Question: Is there a way to create an animated circular progress bar on the Watch?

I don't want to use multiple loading images to create this effect. Maybe using a Game Scene?
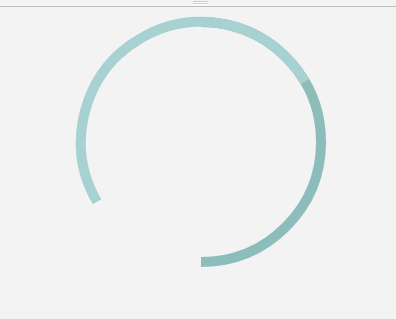
Answer: I figured it out. Used an SKScene. Created a circular path using UIBezierPath. And attached it to an SKShapeNode. Finally, animated the path using an SKAction.
Hope this helps someone.
'''
class RestScene: SKScene {
override func sceneDidLoad() {
addCircle()
}
func addCircle() {
let path = getCirclePath(ofRadius: 50, withPercent: 1)
let shapeNode = SKShapeNode(path: path)
shapeNode.strokeColor = .blue
shapeNode.fillColor = .clear
shapeNode.lineWidth = 4
shapeNode.lineCap = .round
shapeNode.position = CGPoint(x: 0, y: 0)
shapeNode.zRotation = CGFloat.pi * 0.5
self.addChild(shapeNode)
animateStrokeEnd(circle: shapeNode, duration: 5){
shapeNode.path = nil
print("Done")
}
}
func getCirclePath(ofRadius radius :CGFloat, withPercent percent:CGFloat) -> CGPath {
return UIBezierPath(arcCenter: .zero,
radius: radius,
startAngle: 0,
endAngle: 2 * .pi * percent,
clockwise: true).cgPath
}
func animateStrokeEnd(circle:SKShapeNode, duration:TimeInterval, completion:@escaping ()->Void) {
guard let path = circle.path else {
return
}
let radius = path.boundingBox.width/2
let animationAction = SKAction.customAction(withDuration: duration) { (node, elpasedTime) in
let percent = elpasedTime/CGFloat(duration)
(node as! SKShapeNode).path = self.getCirclePath(ofRadius: radius, withPercent: 1 - percent)
}
circle.run(animationAction) {
completion()
}
}
}
'''